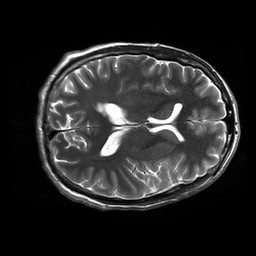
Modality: T2w
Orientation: axial
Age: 29
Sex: male
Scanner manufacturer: siemens
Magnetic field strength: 3 T
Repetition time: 8.53 s
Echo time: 0.091 s